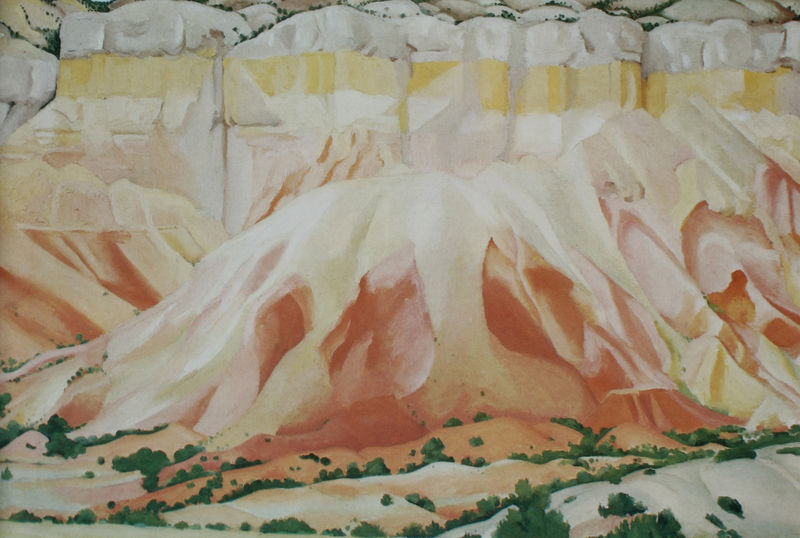
Titel: Red and Yellow Cliffs
Künstler: Georgia O'Keeffe
Institution: Privatsammlung
Schlagwörter: berg, felsen, gestein, weiß, aquarell, bäume, gelb, grün, landschaft, sand, hell, orange, eis, gras, rot, wiese, büsche, gebüsch, pflanzen, abstrakt, bergig, dünen, farben, fels, gebirge, wüste, schichten, schlucht, linie, felsig, sandstein, märchen, canyon, begre, gebirte, o'eeffe, georgia, o keeffe, georgia o keeffe, kali